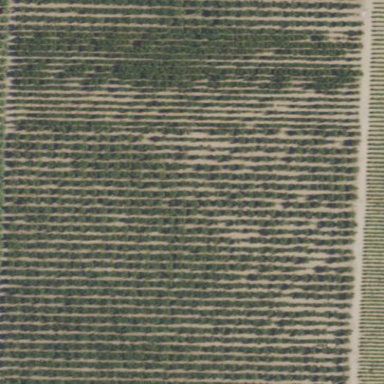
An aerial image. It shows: Apricot orchard with rows of apricot trees.